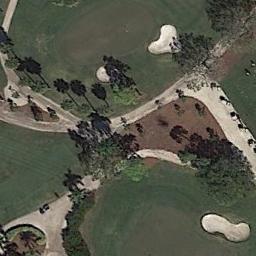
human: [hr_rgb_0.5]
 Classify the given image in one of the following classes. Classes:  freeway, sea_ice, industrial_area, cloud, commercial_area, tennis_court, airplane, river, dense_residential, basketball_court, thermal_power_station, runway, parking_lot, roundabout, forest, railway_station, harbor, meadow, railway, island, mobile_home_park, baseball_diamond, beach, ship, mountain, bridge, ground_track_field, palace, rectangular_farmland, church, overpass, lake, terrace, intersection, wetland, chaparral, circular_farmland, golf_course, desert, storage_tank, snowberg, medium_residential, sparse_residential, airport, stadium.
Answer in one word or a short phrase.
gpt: golf_course